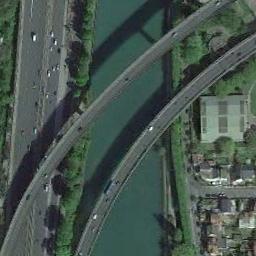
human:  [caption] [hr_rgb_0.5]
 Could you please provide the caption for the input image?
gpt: Two bridges are over the river with some buildings and a road beside .

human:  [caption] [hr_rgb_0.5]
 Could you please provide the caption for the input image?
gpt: Two curved bridges connect the land on both sides of the turquoise water  There are many cars on the bridge, And there are many buildings and roads on the land .

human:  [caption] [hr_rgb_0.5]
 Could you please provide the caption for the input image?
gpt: Most of the area the bridge crosses is bare land .

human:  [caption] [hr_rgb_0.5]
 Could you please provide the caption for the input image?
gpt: Two bridges built on a dark green river and a road on one side of the river, And some buildings on the other side of the river .

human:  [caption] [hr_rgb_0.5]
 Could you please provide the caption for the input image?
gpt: There are many cars on the road under the bridges .